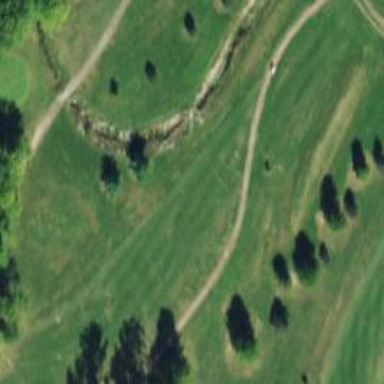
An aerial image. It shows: Golf hole.